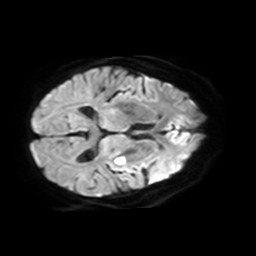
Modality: TRACE
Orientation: axial
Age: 79
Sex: female
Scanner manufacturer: philips
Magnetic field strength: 3 T
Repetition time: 3.084 s
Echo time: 0.076 s